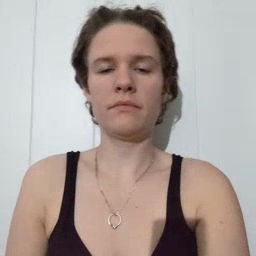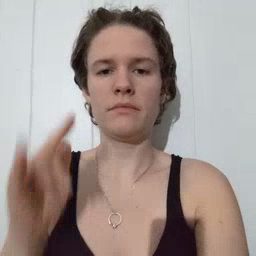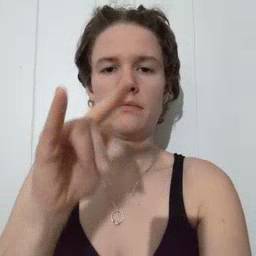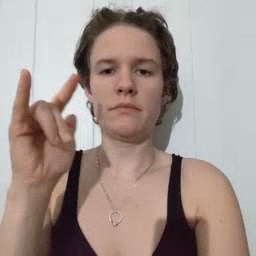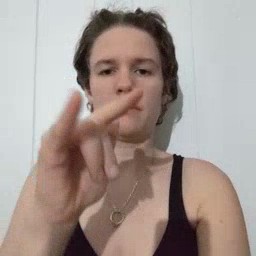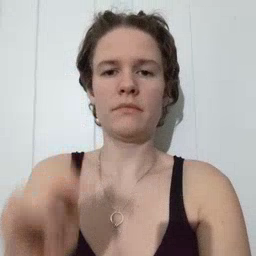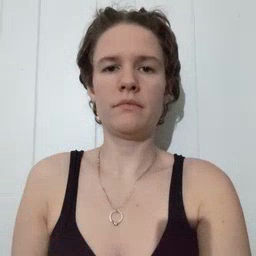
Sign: airplane